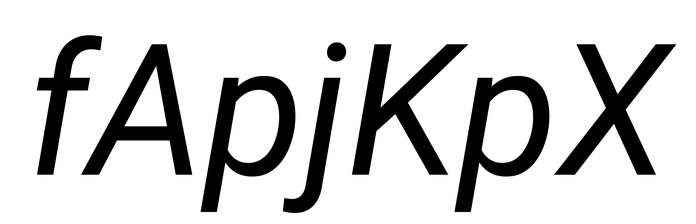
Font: Roboto-Italic_Italic